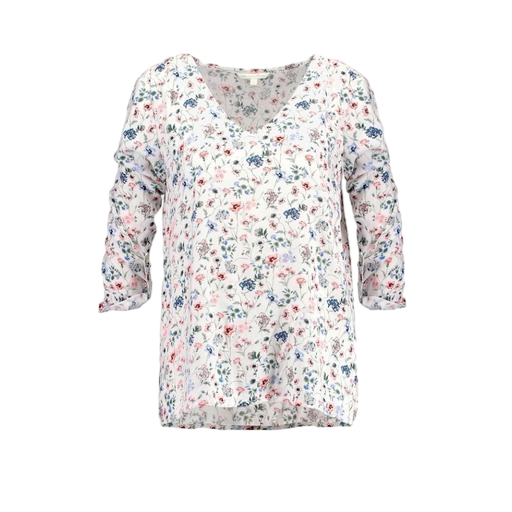
multicolor floral-print t-shirt only macy, white floral-print blouse, white floral tunic, white background